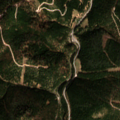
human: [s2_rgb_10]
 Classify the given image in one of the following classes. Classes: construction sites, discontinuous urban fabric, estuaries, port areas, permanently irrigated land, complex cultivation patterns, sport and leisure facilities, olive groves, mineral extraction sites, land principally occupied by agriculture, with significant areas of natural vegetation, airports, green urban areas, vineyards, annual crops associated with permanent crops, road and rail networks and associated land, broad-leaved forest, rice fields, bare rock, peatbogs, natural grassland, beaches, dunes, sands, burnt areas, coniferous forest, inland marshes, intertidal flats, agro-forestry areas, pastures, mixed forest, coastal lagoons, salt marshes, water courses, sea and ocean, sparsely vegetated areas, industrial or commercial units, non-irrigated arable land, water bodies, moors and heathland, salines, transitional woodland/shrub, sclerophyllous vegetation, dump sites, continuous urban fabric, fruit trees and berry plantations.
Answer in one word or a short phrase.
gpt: pastures, coniferous forest, mixed forest